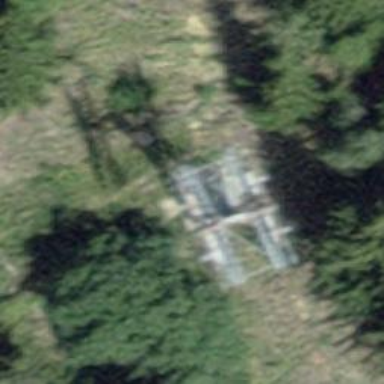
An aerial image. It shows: Pylon for aerialway.